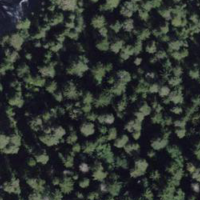
EUNIS habitat code: 43
Species observed at this site:
Platanthera bifolia
Epipactis atrorubens